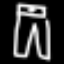
Label: pants